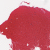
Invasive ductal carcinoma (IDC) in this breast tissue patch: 0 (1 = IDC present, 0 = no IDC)